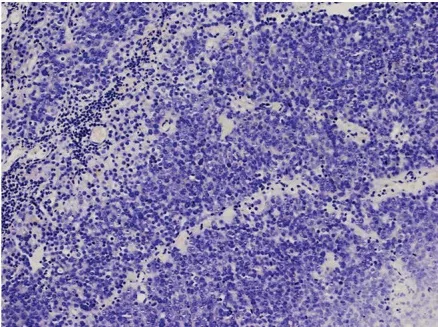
(B) None of the tumor cells were positively stained for PSA (magnification, x100). NE, neuroendocrine; HE, hematoxylin and eosin; PSA, prostate-specific antigen.
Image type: pathology (h&e)